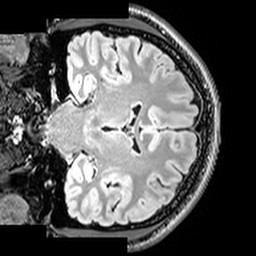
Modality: T2w
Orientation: coronal
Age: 24
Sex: male
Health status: healthy
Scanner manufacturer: siemens
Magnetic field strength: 3 T
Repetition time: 5 s
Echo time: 0.397 s